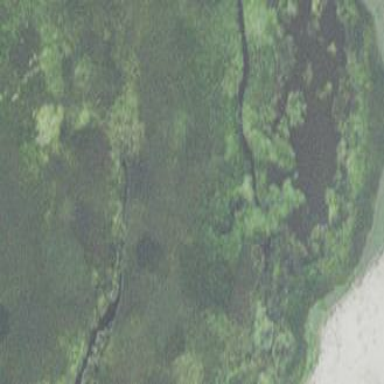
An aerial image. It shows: Saltmarsh wetland area.